Question: I have been assigned a task of displaying 2 charts in a graph, therefore I need two y-axis to represent the charts.
One axis will be on the left, the other on the right.
My problem is that only one y axis is showing.
As I am using amCharts, I have noticed one issue where the visible y Axis has an array called and it has elements in it, but the second y Axis does not, however I don't know
what fills up that array property.
Code:
'''
function addconsumerUsageGraph(consumerUsageGraph) {
//You can ignore this
if (consumerUsageGraph.graphs.length == 2)
{
var gr1 = consumerUsageGraph.graphs[0];
var gr2 = consumerUsageGraph.graphs[1];
consumerUsageGraph.removeGraph(gr1);
consumerUsageGraph.removeGraph(gr2);
}
if (consumerUsageGraph.graphs.length == 1) {
var gr1 = consumerUsageGraph.graphs[0];
consumerUsageGraph.removeGraph(gr1);
}
//I add the two yAxis here:
var yAxis1 = new AmCharts.ValueAxis();
yAxis1.position = "left";
var yAxis2 = new AmCharts.ValueAxis();
yAxis2.position = "right"; // set this to "right" if you want it on the right
//Adding the value axis to the whole graph
consumerUsageGraph.addValueAxis(yAxis1);
consumerUsageGraph.addValueAxis(yAxis2);
var graph = new AmCharts.AmGraph();
graph.valueField = "value";
graph.type = "column";
graph.title = "Usage";
graph.lineAlpha = 1;
graph.fillAlphas = 0.75;
consumerUsageGraph.addGraph(graph);
var graph2 = new AmCharts.AmGraph();
graph2.valueField = "cost";
graph2.type = "line";
graph2.lineAlpha = 1;
graph2.title = "Cost";
graph2.lineColor = graphColour;
graph2.bullet = "round";
graph2.bulletAlpha = 0.5;
graph2.bulletBorderAlpha = 0.8;
//Assigning the second yAxis to the second graph
graph2.valueAxes = yAxis2;
consumerUsageGraph.addGraph(graph2);
//consumerUsageGraph.write("chartdiv");
var legend = new AmCharts.AmLegend();
legend.marginBottom = -10;
legend.useGraphSettings = true;
consumerUsageGraph.addLegend(legend);
}
'''
How the chart looks now:

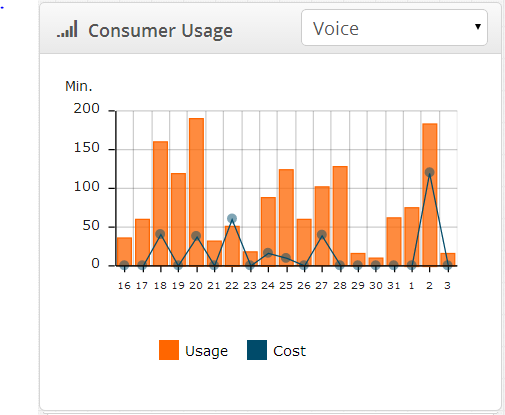
Answer: graph doesn't have property valueAxes, use valueAxis instead:
graph2.valueAxis = yAxis2;